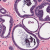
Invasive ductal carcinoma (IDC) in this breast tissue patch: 0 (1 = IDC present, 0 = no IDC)